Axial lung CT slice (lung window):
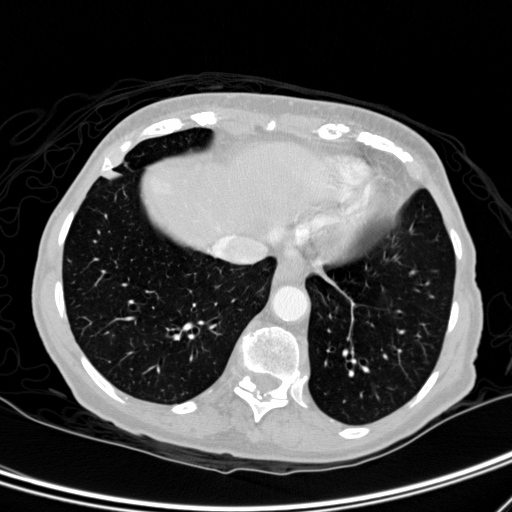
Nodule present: no